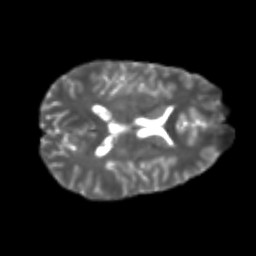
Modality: T2w
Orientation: axial
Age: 20
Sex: male
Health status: healthy
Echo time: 0.074 s